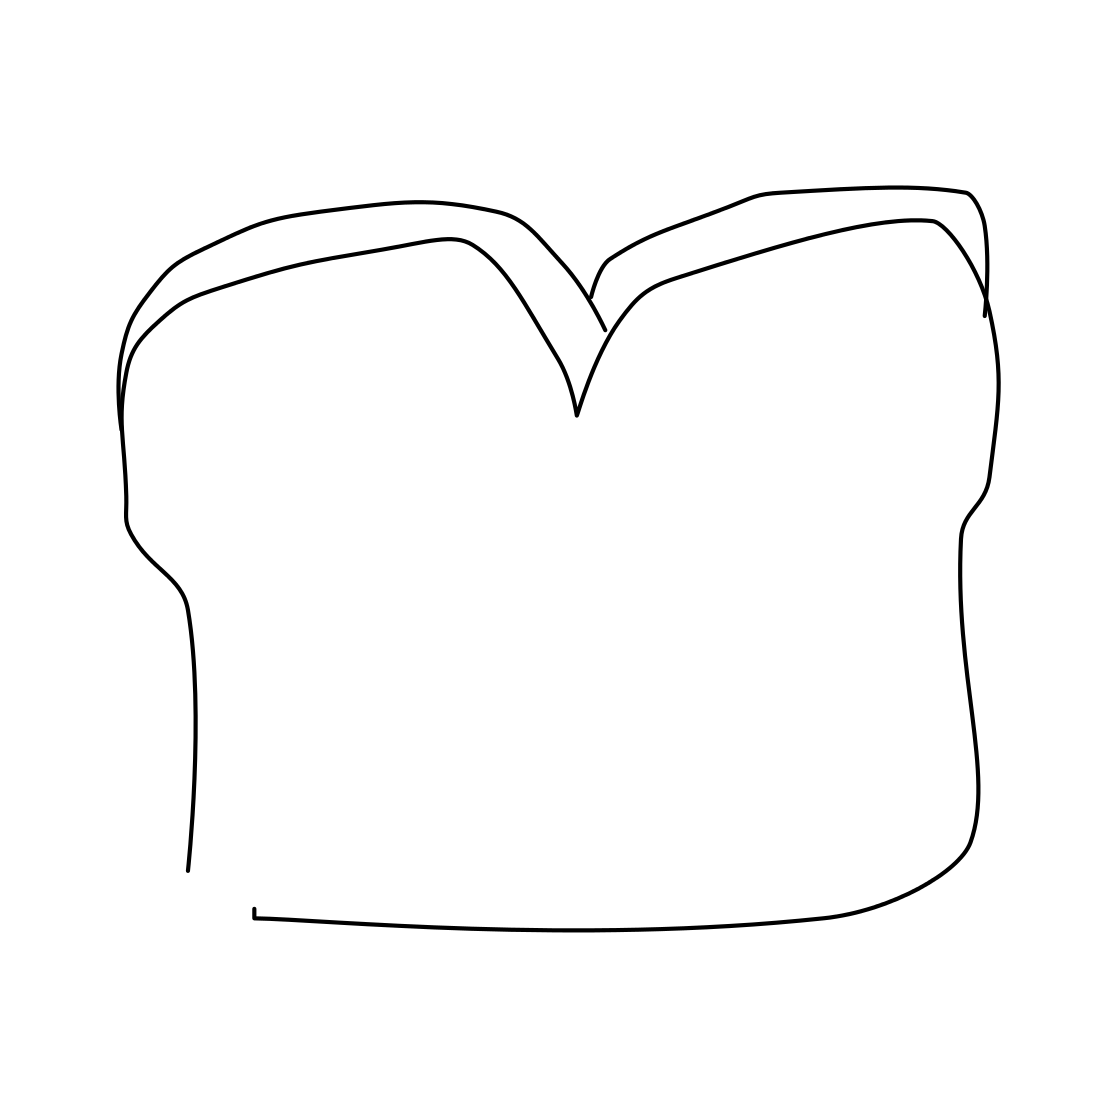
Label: bread